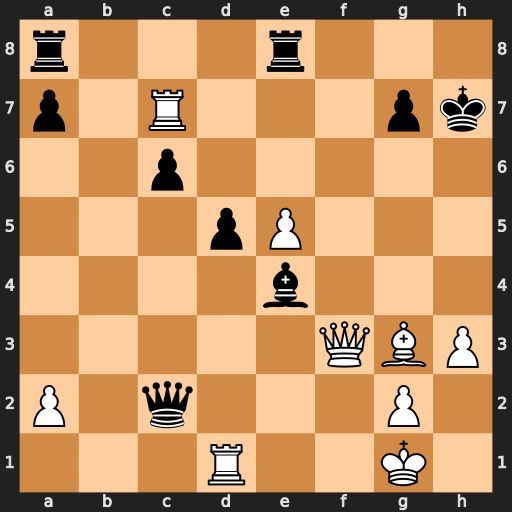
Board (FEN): r3r3/p1R3pk/2p5/3pP3/4b3/5QBP/P1q3P1/3R2K1
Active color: w
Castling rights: -
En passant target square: -
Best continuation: Qh5+ Kg8 Qf7+ Kh8 Qxg7#